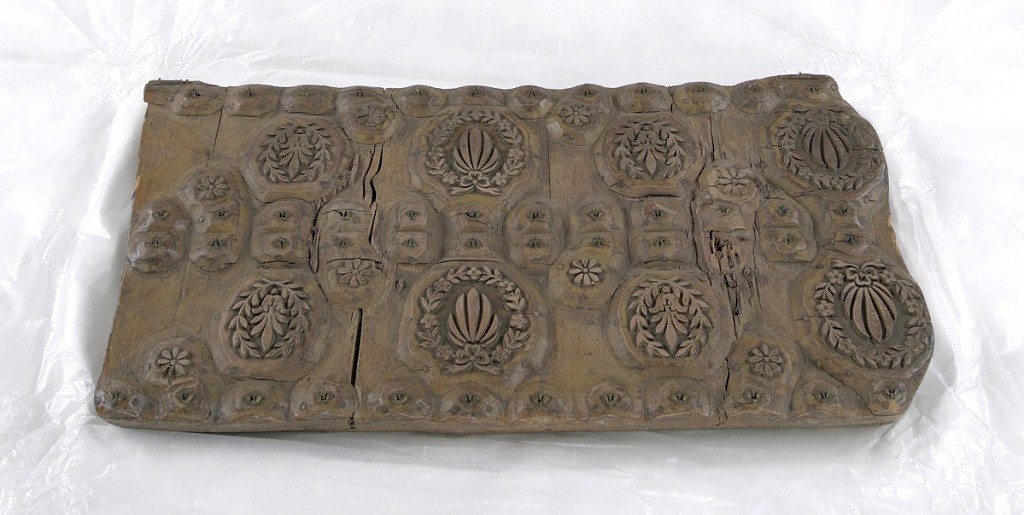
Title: Wood block
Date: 1800
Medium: Wood and brass
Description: Rectangular block consisting of three layers of wood, of which the upper is carved. Two pairs of large and two pairs of smaller wreaths centering leaves. Double row of small trefoils and dots, in brass, through center, and single row at top and bottom.